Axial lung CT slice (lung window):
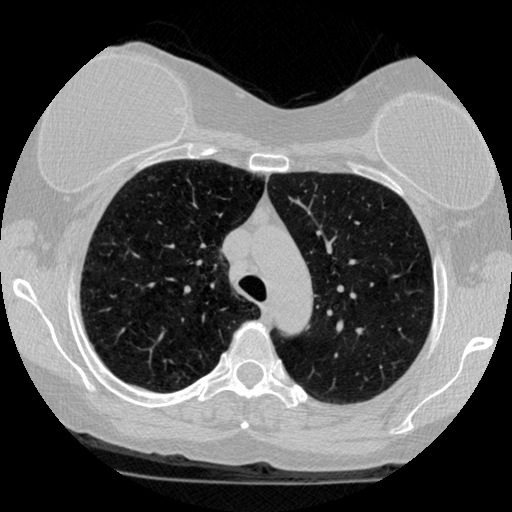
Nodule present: no